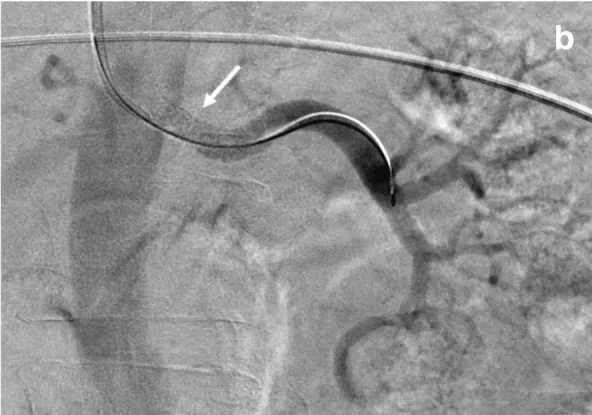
Improved flow post stent placement.
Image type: radiology (x_ray)